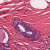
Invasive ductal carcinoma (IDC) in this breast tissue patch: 0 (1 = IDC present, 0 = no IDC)